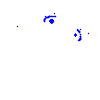
Particle: electron